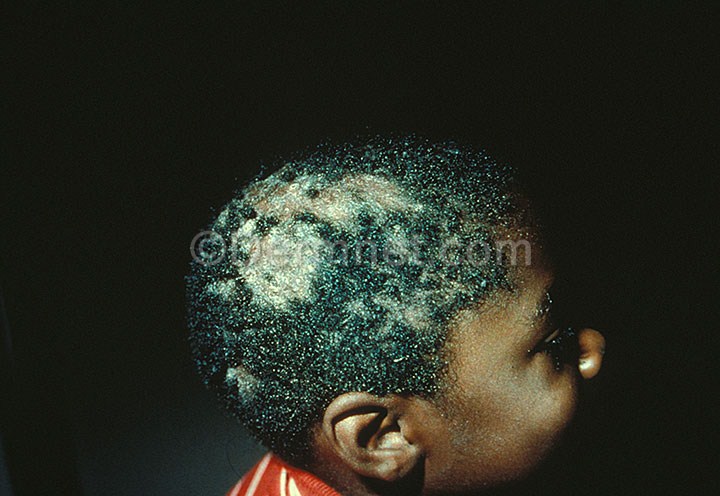
Disease: Tinea Ringworm Candidiasis and other Fungal Infections